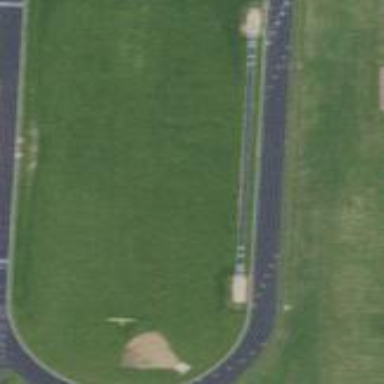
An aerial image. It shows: Track in leisure land.